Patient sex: F
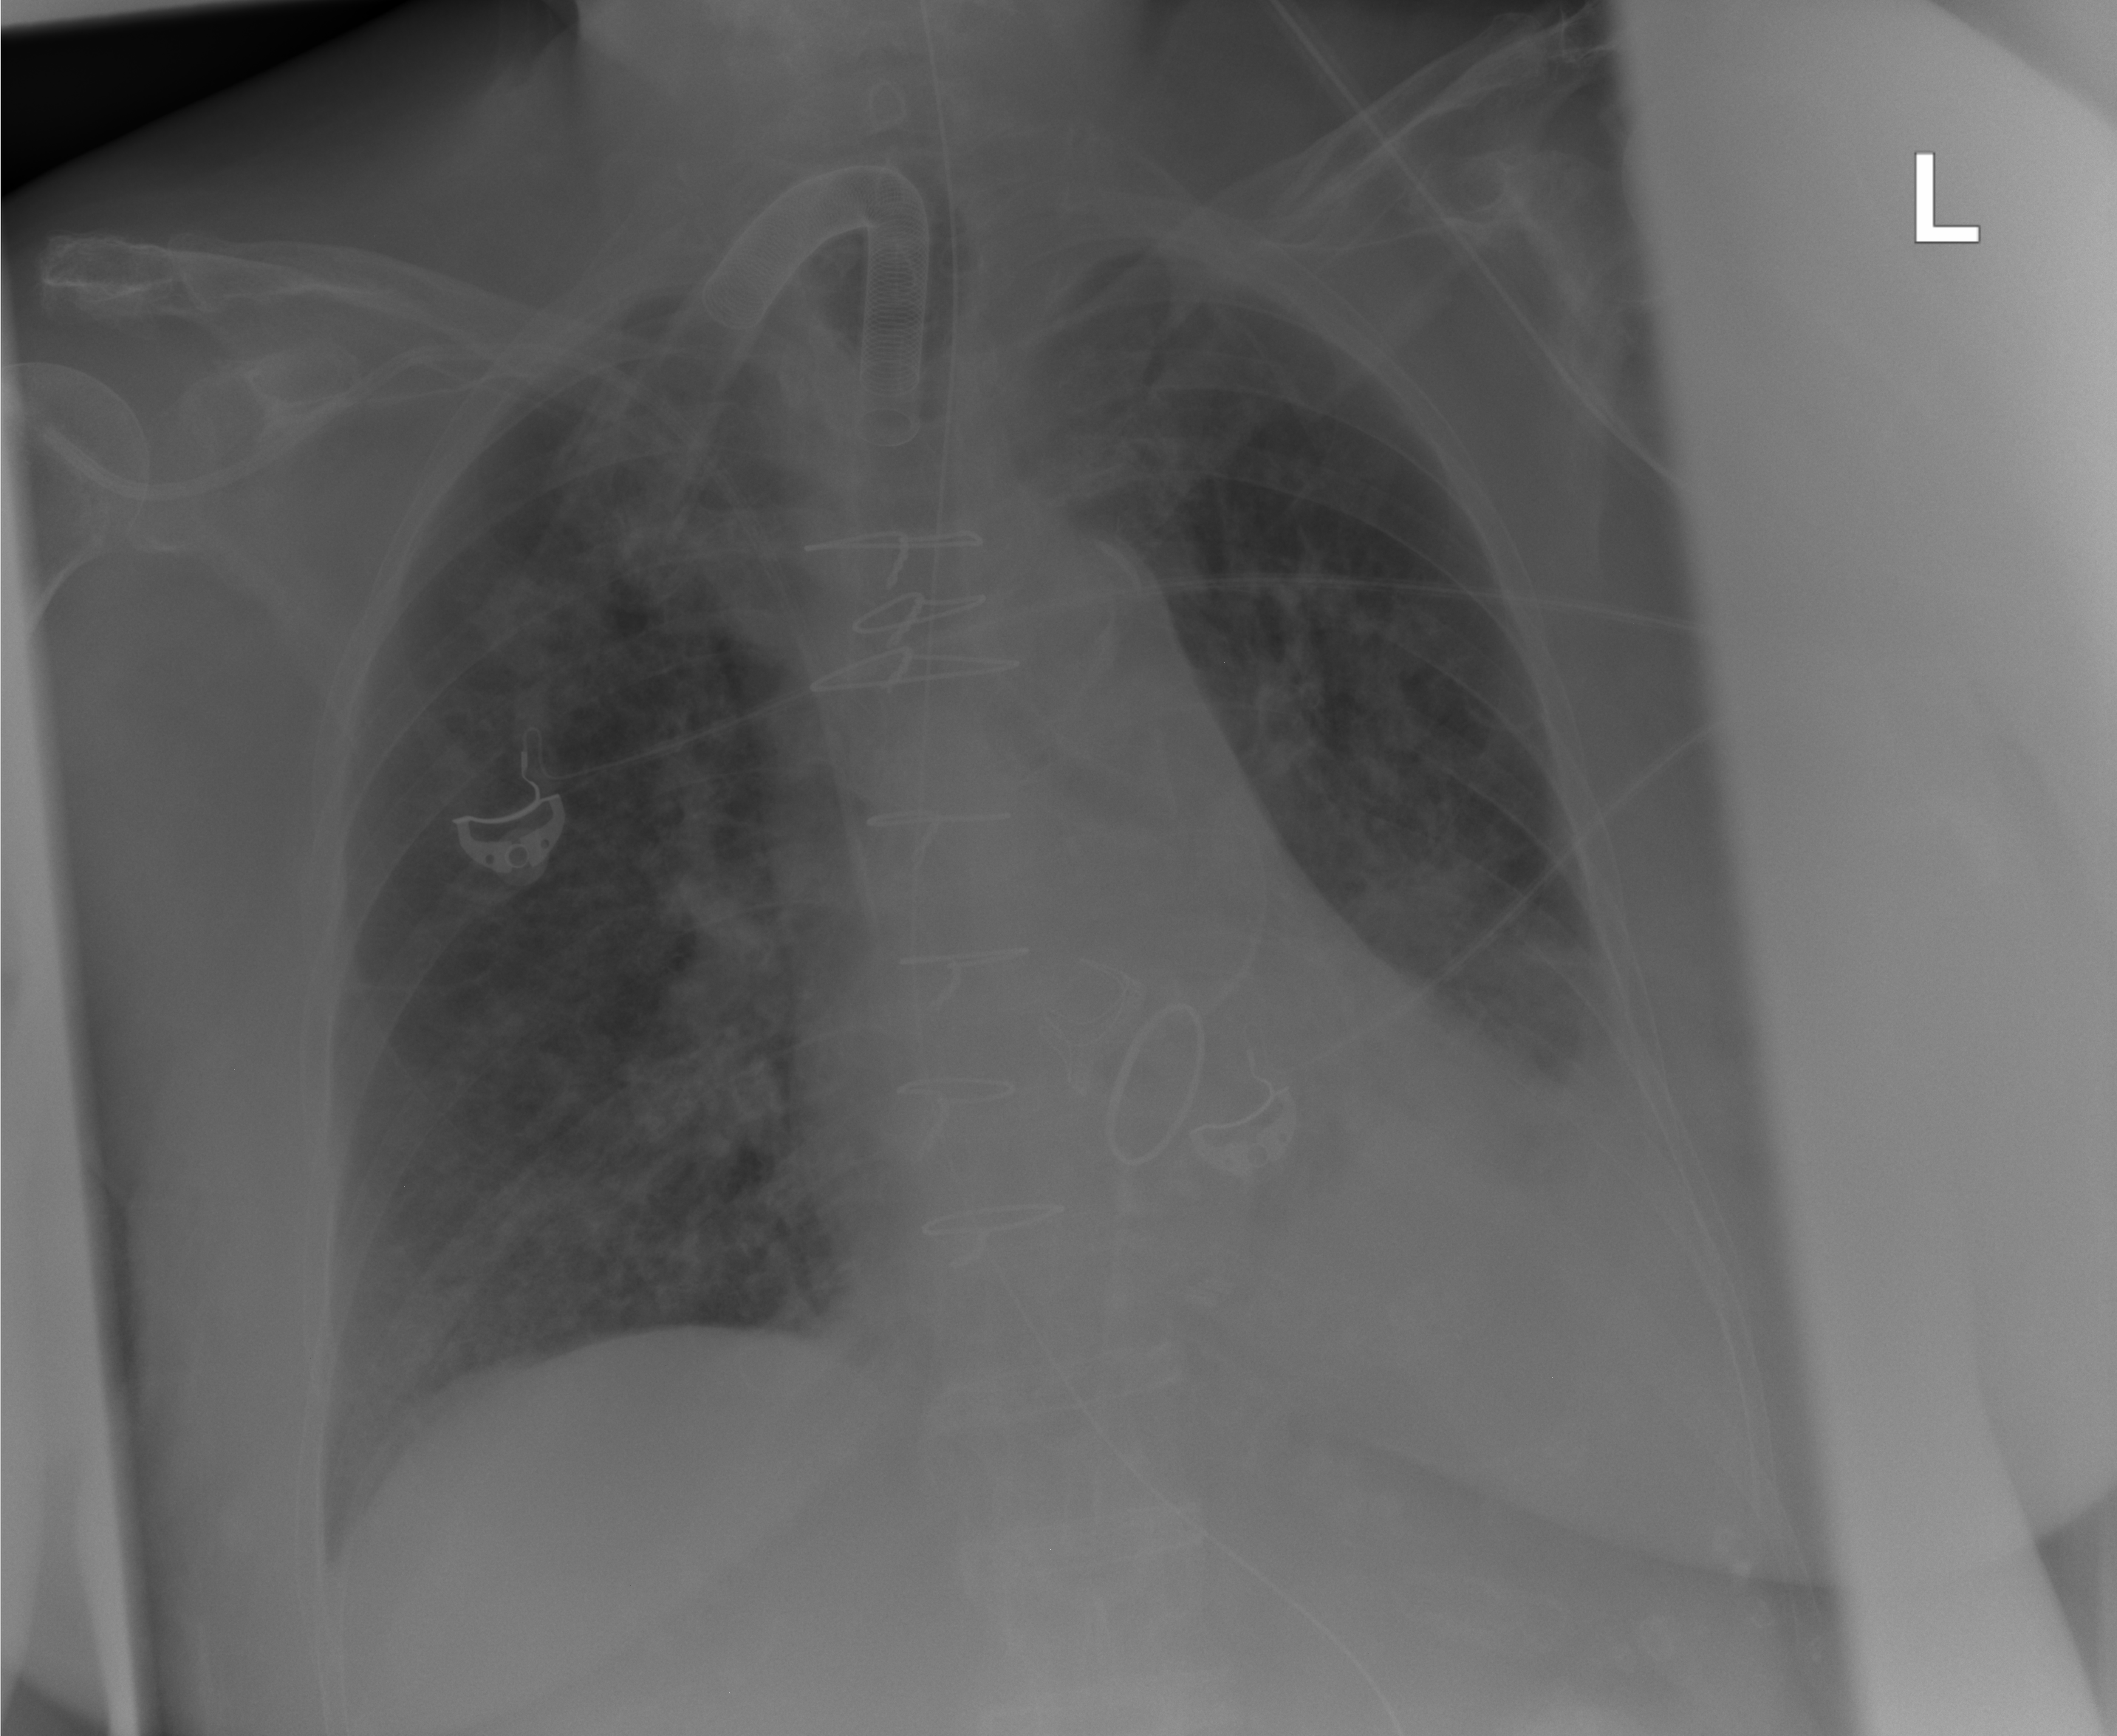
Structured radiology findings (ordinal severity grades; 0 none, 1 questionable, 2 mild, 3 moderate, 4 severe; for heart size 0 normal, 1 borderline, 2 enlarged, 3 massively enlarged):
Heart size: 2
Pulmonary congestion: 2
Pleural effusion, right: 0
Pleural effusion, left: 2
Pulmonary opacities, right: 2
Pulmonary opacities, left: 2
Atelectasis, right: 2
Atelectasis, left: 2